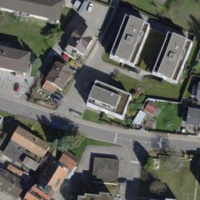
EUNIS habitat code: 54
Species observed at this site:
Phytolacca acinosa